Question: I'm trying to merge a two ImageViews to make them look like as one, but there's bounding box that prevents them to be totally next to each other.

'''
<ImageView
android:id="@+id/imageView1"
android:layout_width="200dp"
android:layout_height="200dp"
android:layout_margin="0dp"
android:padding="0dp"
android:src="@drawable/plant" />
<ImageView
android:layout_width="200dp"
android:layout_height="200dp"
android:layout_margin="0dp"
android:padding="0dp"
android:src="@drawable/red_base" />
'''
I tried setting padding and margin to 0 but it doesn't do it
Note: those two pictures that I used don't have a blank space around them.
Thanks!
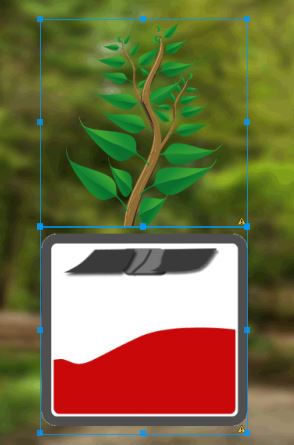
Answer: '''
set below two properties
android:adjustViewBounds="true"
android:scaleType="fitEnd"
'''